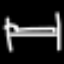
Label: bed